Question: I hope this is no duplicate, I couldn't find anything like this anywhere. So here it goes:
I found a plot in a paper that indicates both activity as well as data availability, see the

(where grey indicates no data), and I was wondering if this is somehow possible in R / ggplot?
Cheers
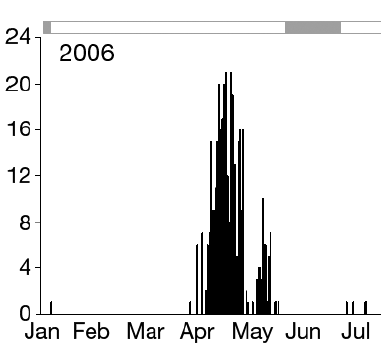
Answer: Yes, this is possible.
Regarding duplicate: I am sure this will have been asked before, and someone might find a duplicate. But don't worry too much about this - this is a good thing. It will help broaden the search terms for questions and guide people to the right answer. Anyways. I haven't found a quick one for this so here one option.
Regarding reproducibility: It generally helps and would be great to have some data to play with, rather than to have to create it ourselves. See below for an example how I did it.
You need to create a data frame for the segment annotation first, I am using run length encoding from data.table. If you wonder about the "x +/- 0.5", try removing the 0.5 and see what happens. It's just a quick hack to avoid the gap between the segments.
'''
library(tidyverse)
foo <- data.frame(
date = seq.Date(as.Date("2021-01-01"), as.Date("2021-01-31"), by = "days"),
count = rnorm(31, 4, 1))
foo$count[3:10] <- NA
# the answer starts here
# calculate data gaps
df_rect <-
foo %>%
mutate(nodata = is.na(count),
rle_nodat = data.table::rleid(nodata)) %>%
group_by(rle_nodat) %>%
summarise(xmax = max(date), xmin = min(date), nodata = unique(nodata))
#> 'summarise()' ungrouping output (override with '.groups' argument)
ggplot(foo, aes(date, count)) +
geom_col() +
geom_rect(data = df_rect, inherit.aes = FALSE,
mapping = aes(xmin = xmin - 0.5, xmax = xmax + 0.5,
ymin = 6, ymax = 6.5,
fill = nodata)
) +
scale_fill_manual(values = c('FALSE' = "white", 'TRUE' = "Grey50"))
#> Warning: Removed 8 rows containing missing values (position_stack).
'''

<URL>